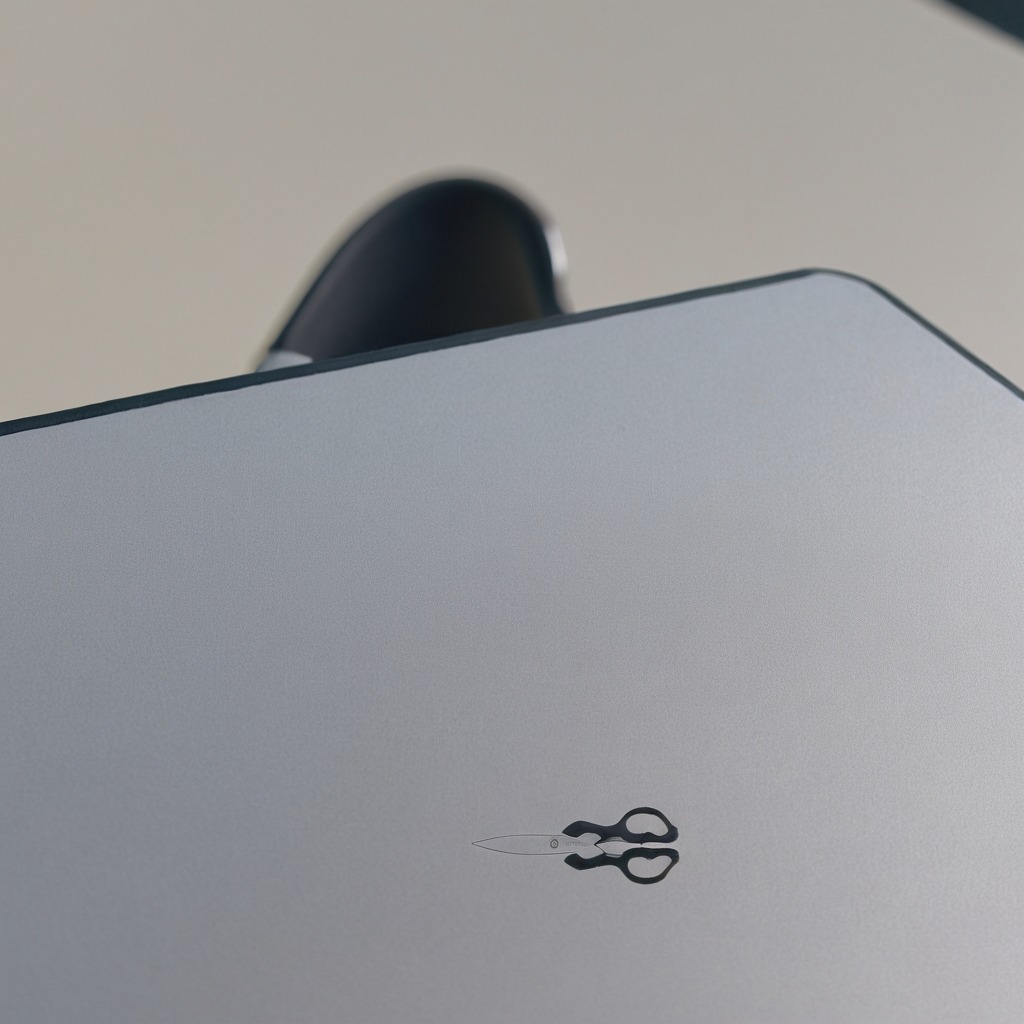
A scissor is lying on the table.